Fundus camera: zeiss
Shooting center: fovea
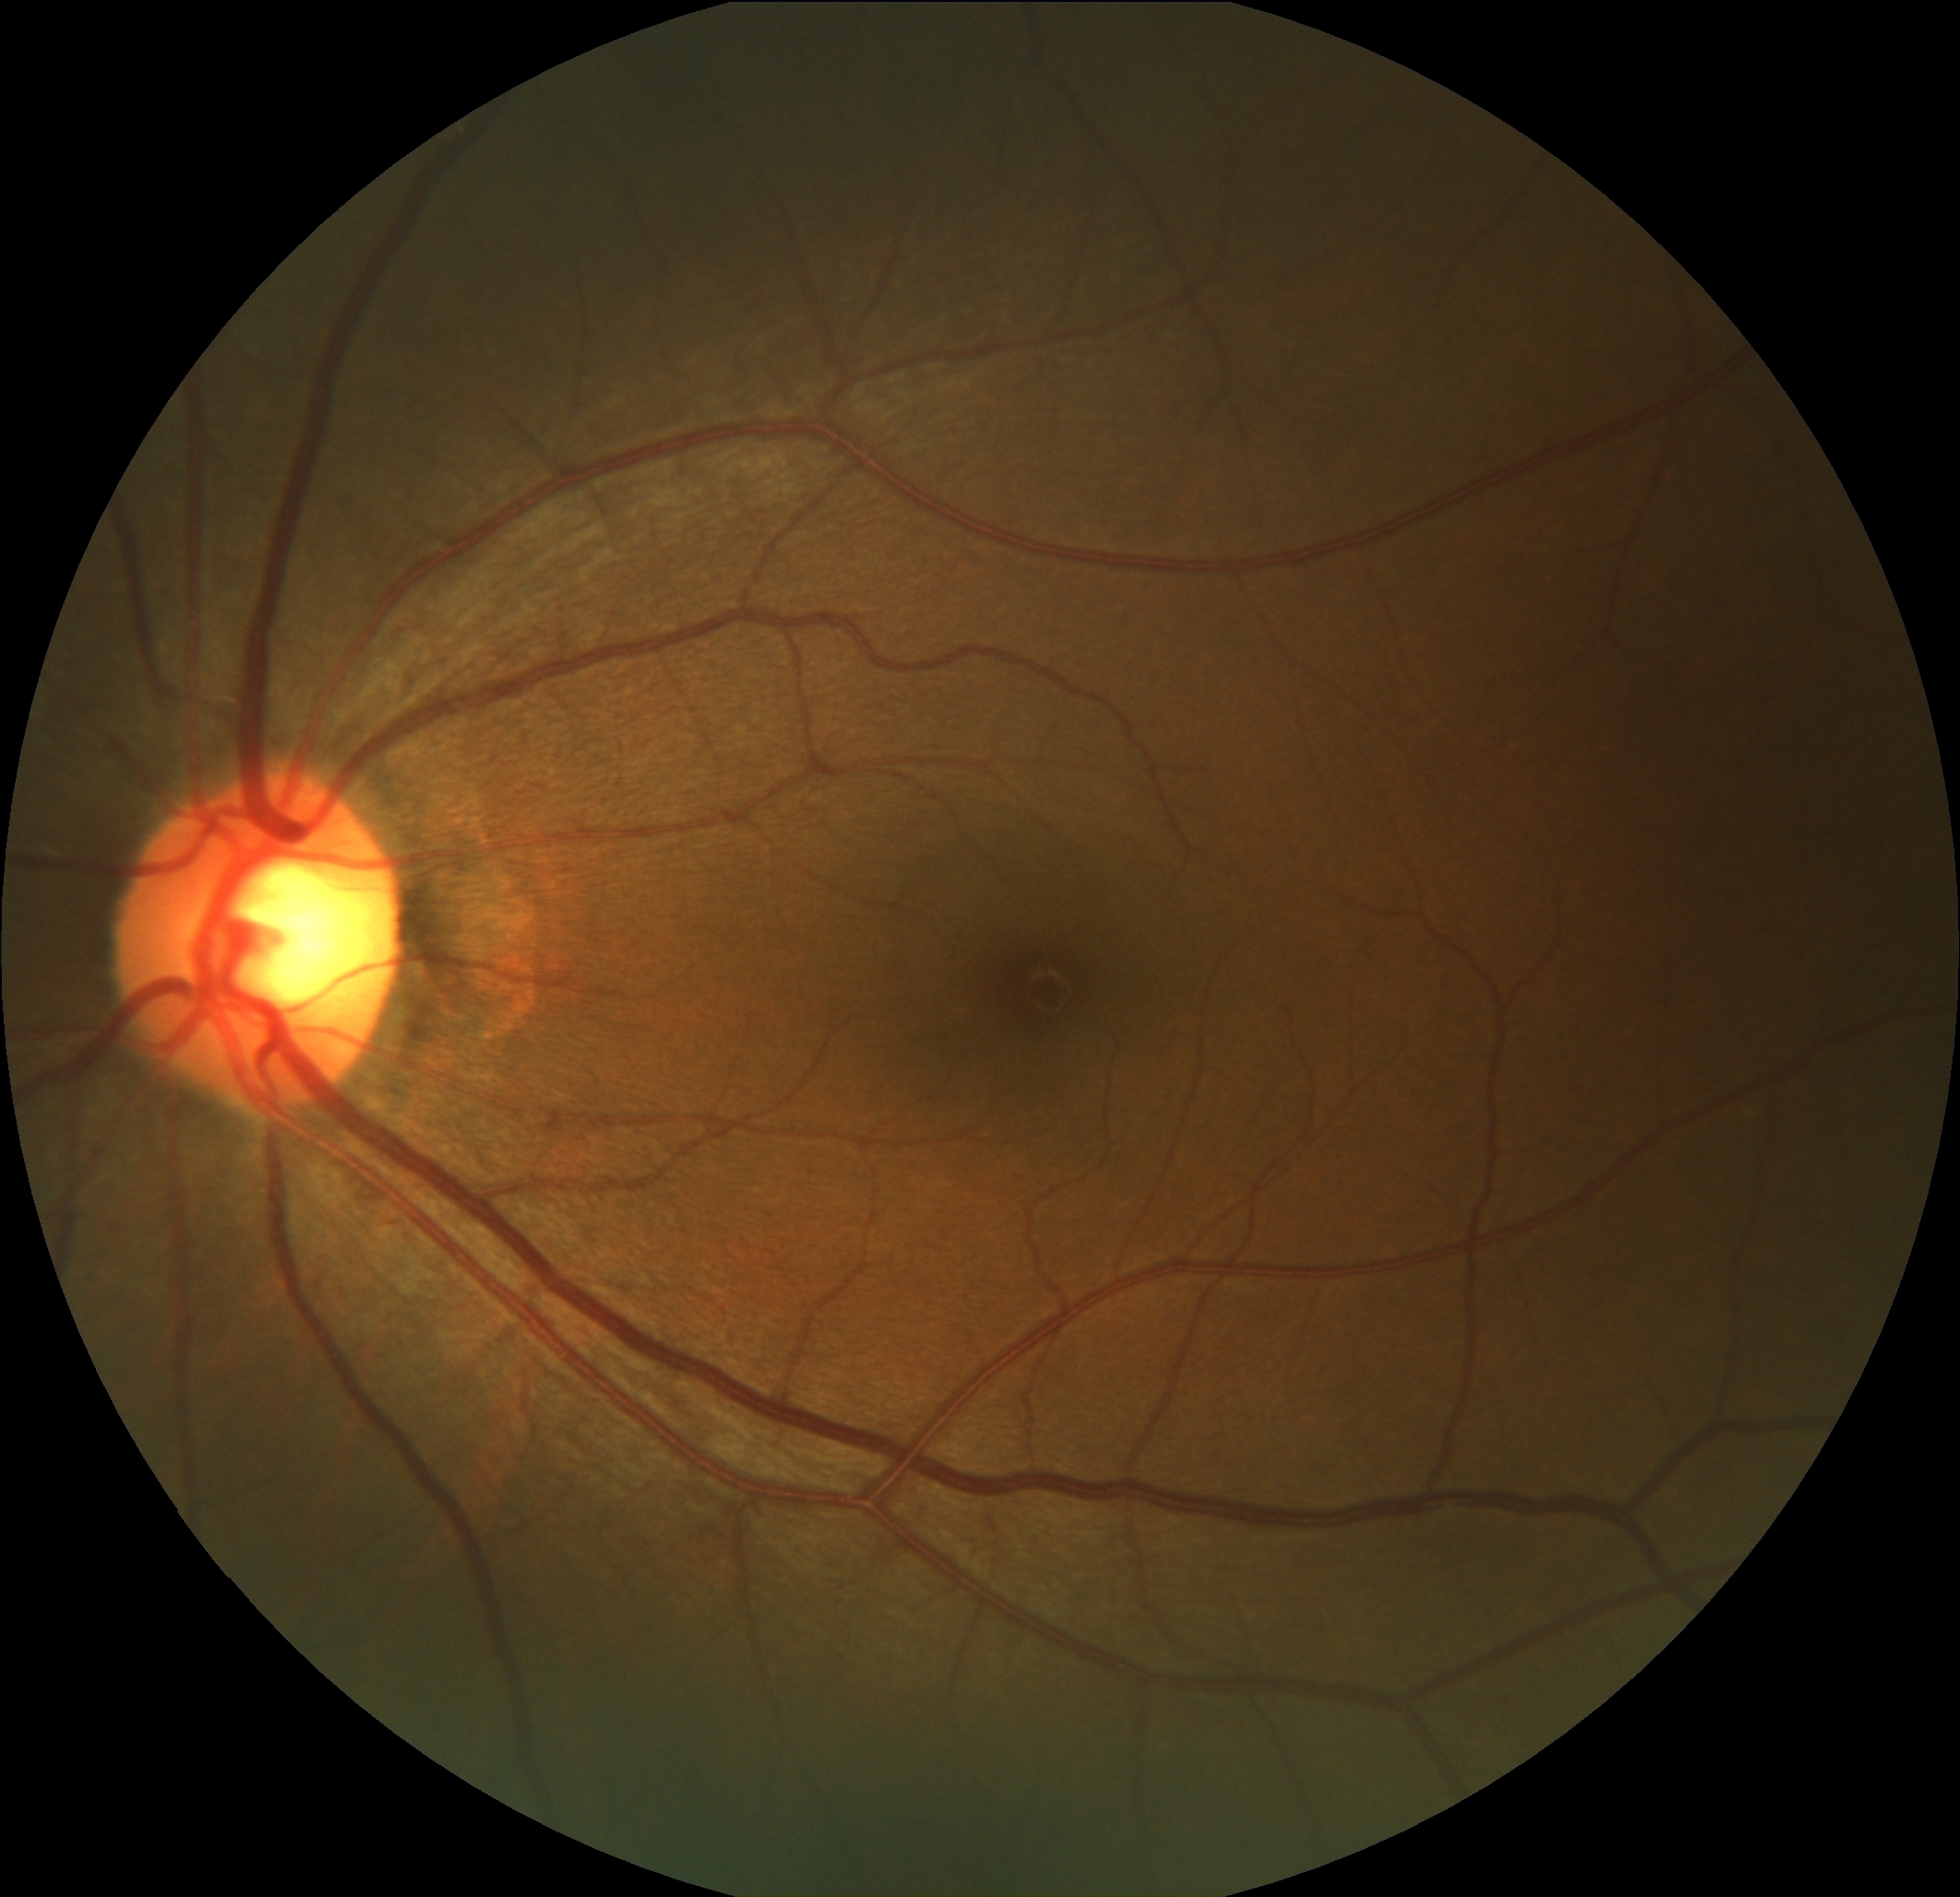
Pathologic myopia: no
Patchy retinal atrophy: absent
Retinal detachment: absent